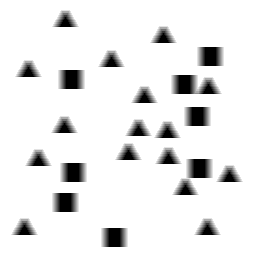
Squares: 8
Triangles: 16
Stars: 0
Total shapes: 24